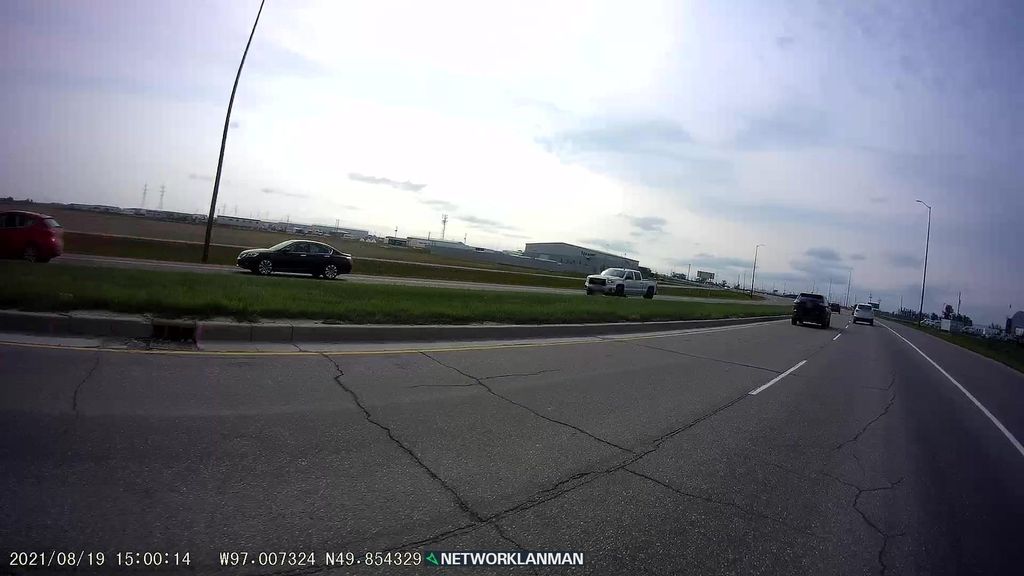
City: winnipeg